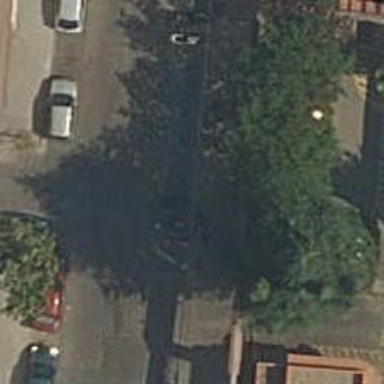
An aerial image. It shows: Motorcycle parking area.